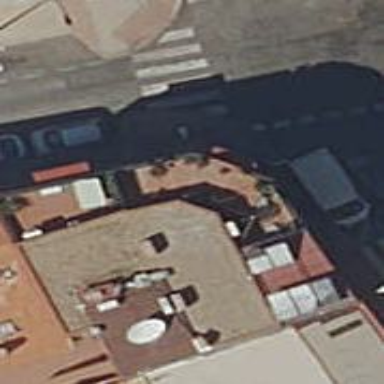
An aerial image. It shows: Restaurant.